Question: I have uploaded the application in Google Console, but I received a message that the application was rejected, and they sent me this picture, there are YouTube videos in the application, but I do not understand the problem and do not know the solution, please help me.

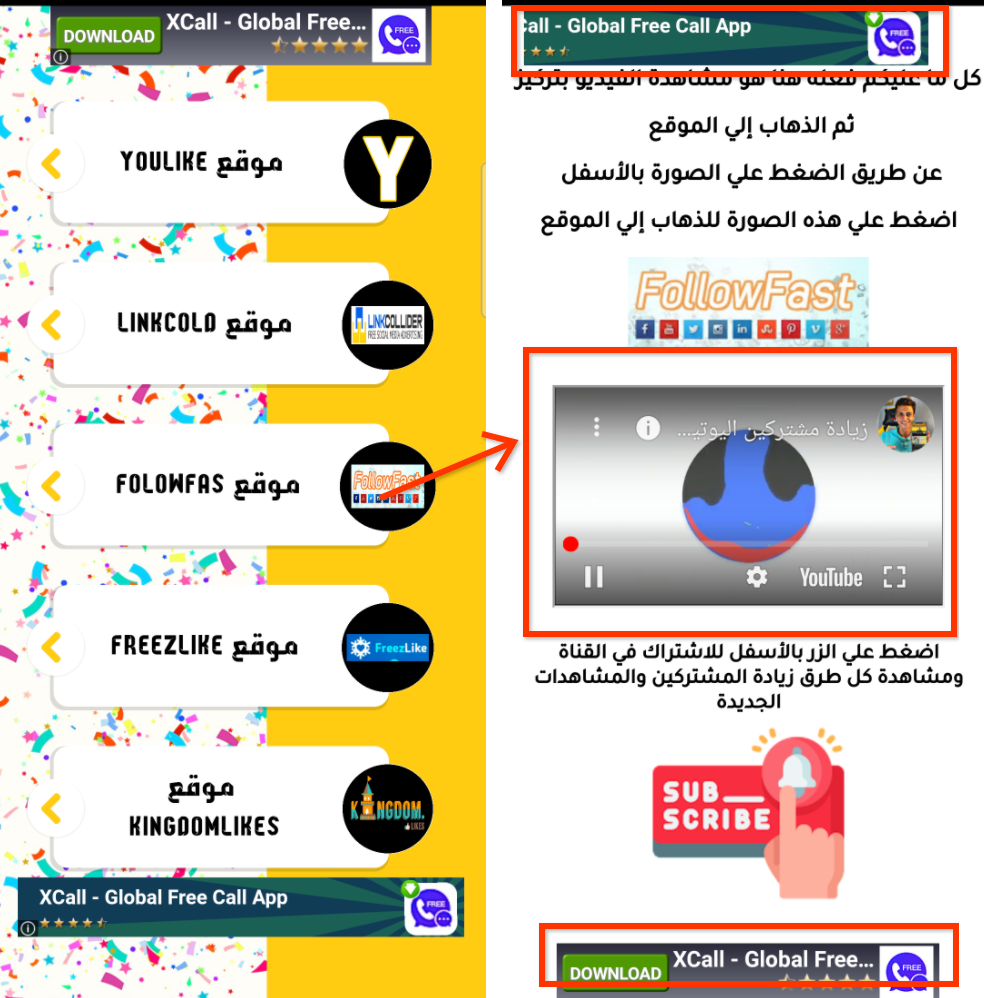
Answer: You cant show your own ads over or adjacent to a YouTube video in your app, only YouTube can monetize their videos.